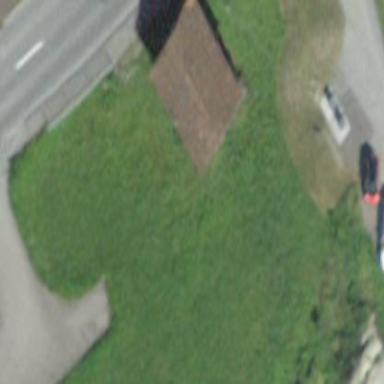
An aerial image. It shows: Cabin is depicted in the image.